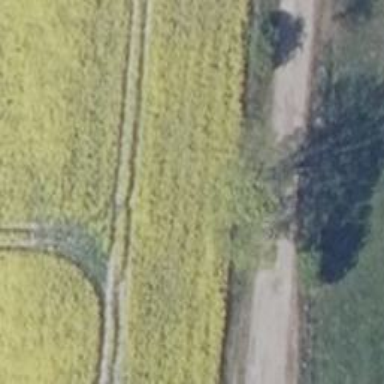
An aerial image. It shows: Agricultural area featuring deciduous trees.